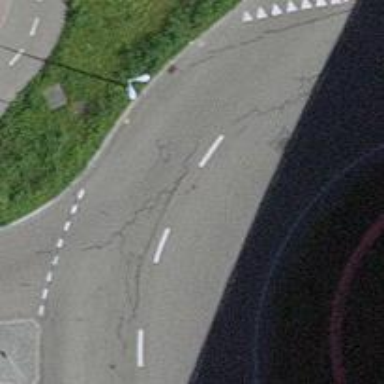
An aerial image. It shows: Primary highway with asphalt surface leading to roundabout.